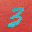
Label: 3